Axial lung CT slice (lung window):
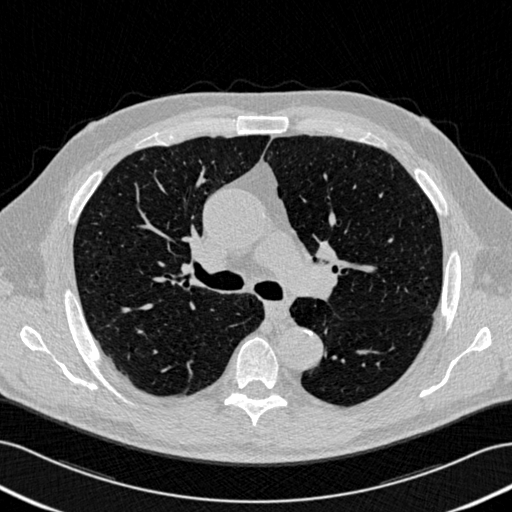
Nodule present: no